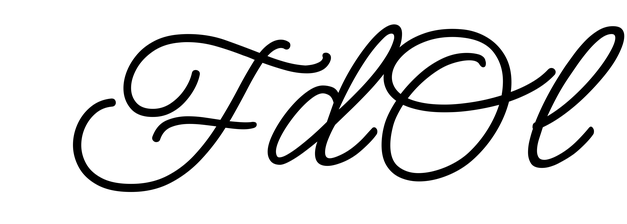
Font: MeowScript-Regular